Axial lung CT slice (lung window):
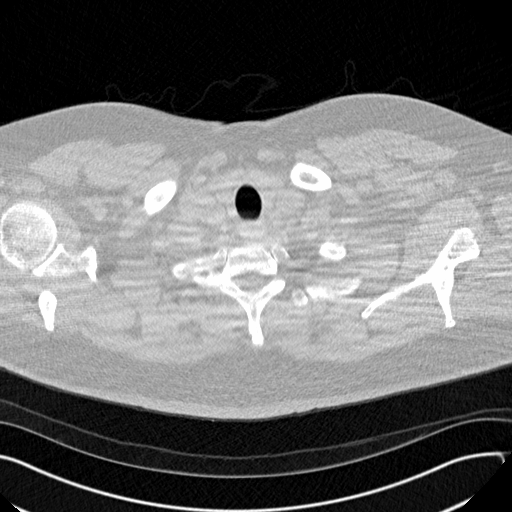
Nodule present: no